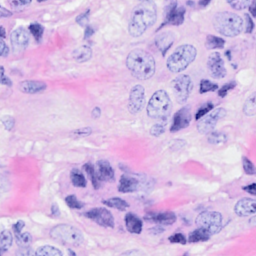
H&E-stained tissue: Breast